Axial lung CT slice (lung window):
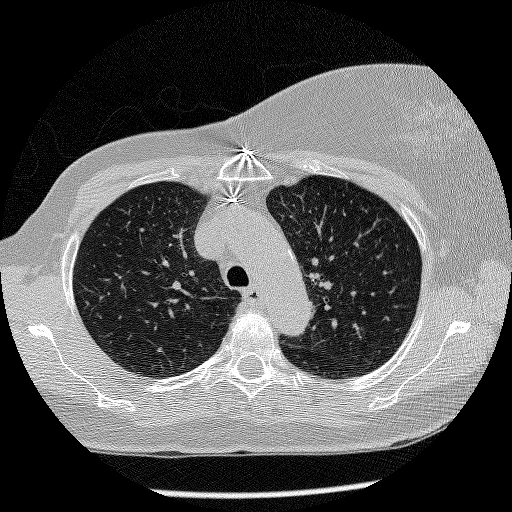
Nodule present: yes
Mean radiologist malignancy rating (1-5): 1